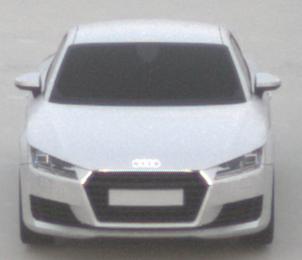
Make: Audi
Model: TT Coupé 1.8 TFSI
Detailed model: TT (8S) Coupé
Model produced from: 2015/08
Model produced until: 2018/06
Doors: 3
Color: white
Road condition: dry road
Daytime: sunrise or sunset
Contrast: low contrast